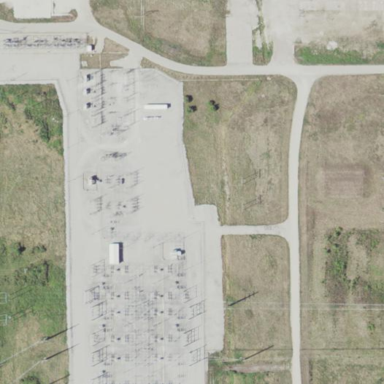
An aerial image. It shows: Power substation primarily used for electricity generation.